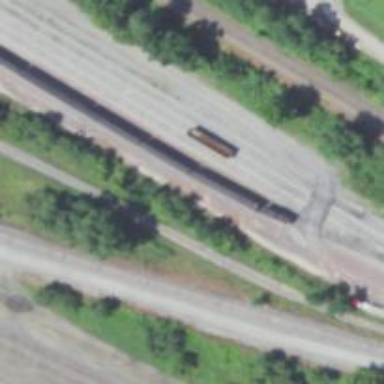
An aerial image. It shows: Railway siding with rails.